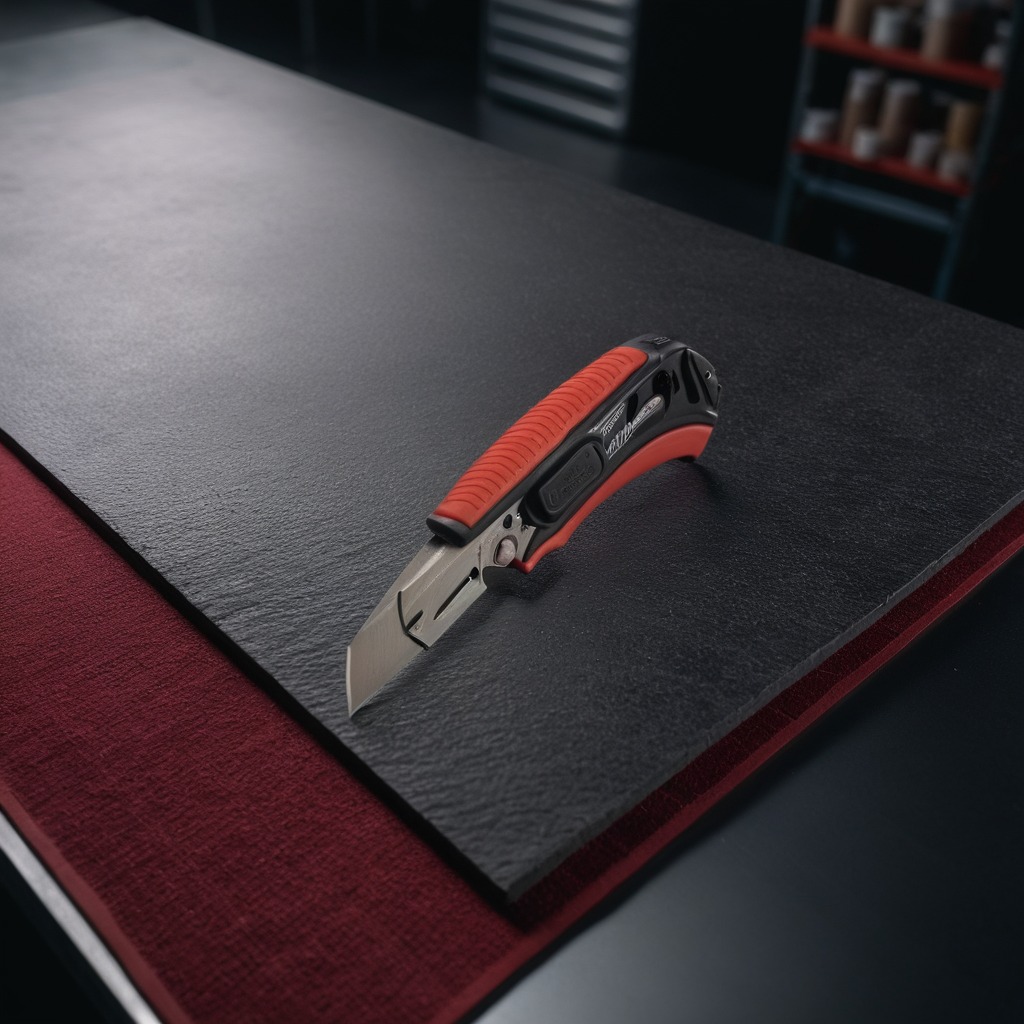
A utility knife is lying on the clean granite tabletop inside a workshop at night.